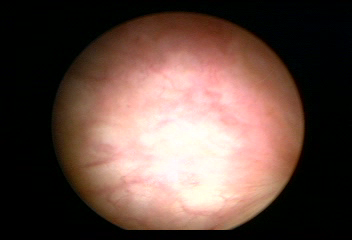
Modality: WLC
Class: Normal mucosa
Bladder cancer association: No